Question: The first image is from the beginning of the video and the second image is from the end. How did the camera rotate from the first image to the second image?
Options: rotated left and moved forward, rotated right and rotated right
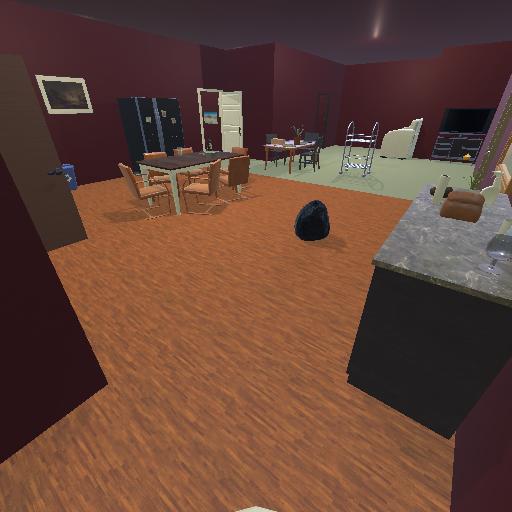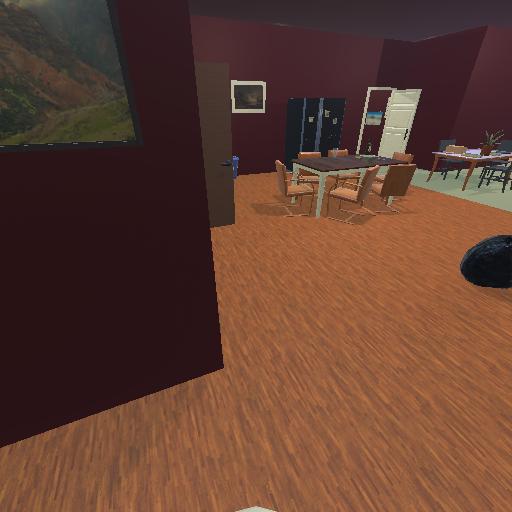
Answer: rotated left and moved forward